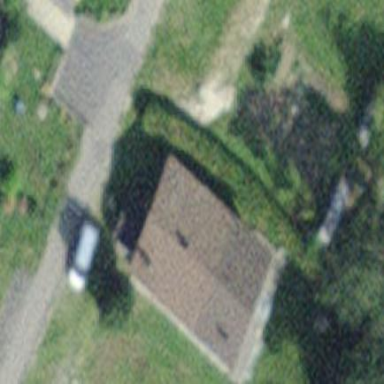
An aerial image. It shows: Simple and straightforward house.